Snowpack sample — Loveland Pass, Silver Plume, Colorado, USA (1/12/25, 11:40 AM MST)
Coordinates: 39.66, -105.88
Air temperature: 7 °F
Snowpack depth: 140 cm
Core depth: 10 cm
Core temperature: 41 °F
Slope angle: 11°, slope face: 30°
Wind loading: high
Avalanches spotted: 2
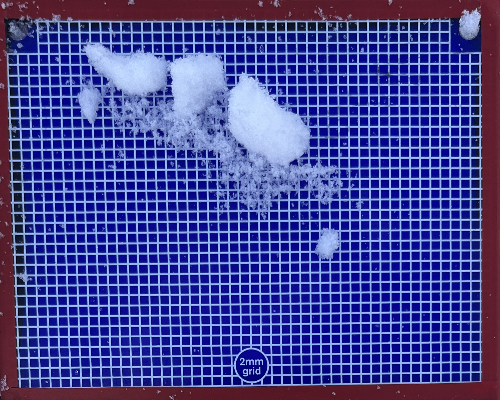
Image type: profile
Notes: Pilot using slightly modified coring method that took too large segment for snow profile picturing, advised not to use in higher level models. Two avalanche on south face nearby, partially cloudy with light snow in the last 24 hours. Lots of wind loading on eastern features.